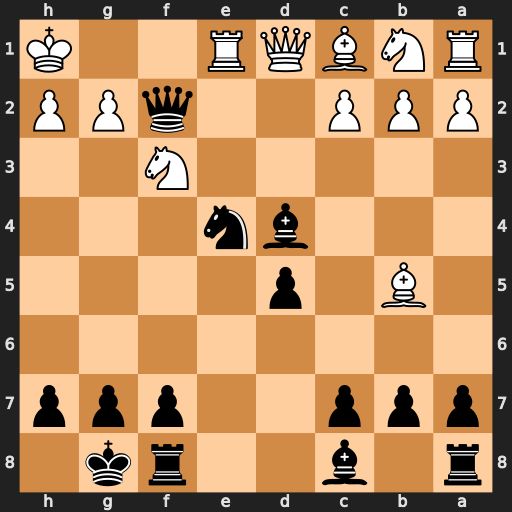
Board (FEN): r1b2rk1/ppp2ppp/8/1B1p4/3bn3/5N2/PPP2qPP/RNBQR2K
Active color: b
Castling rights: -
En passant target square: -
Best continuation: Qg1+ Nxg1 Nf2#